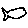
Label: fish